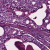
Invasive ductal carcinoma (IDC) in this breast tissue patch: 0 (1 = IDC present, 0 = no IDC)